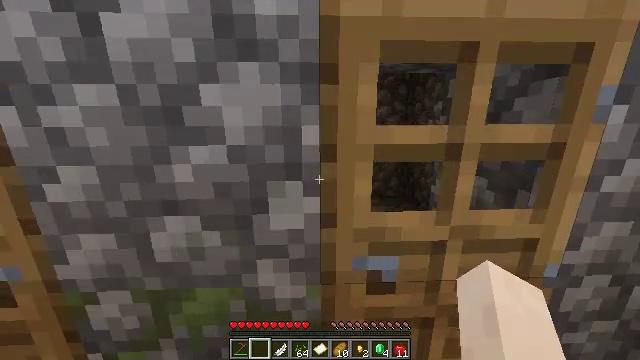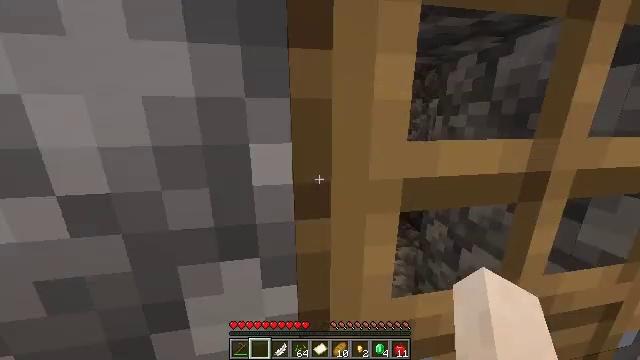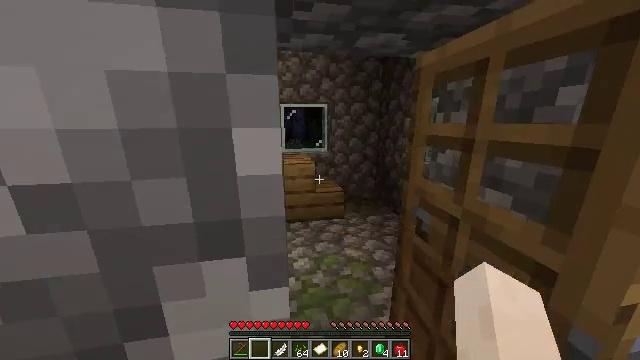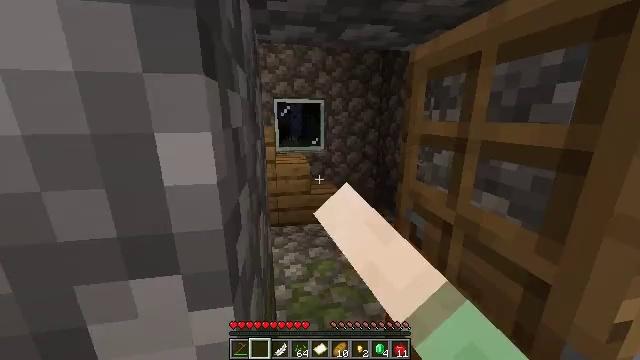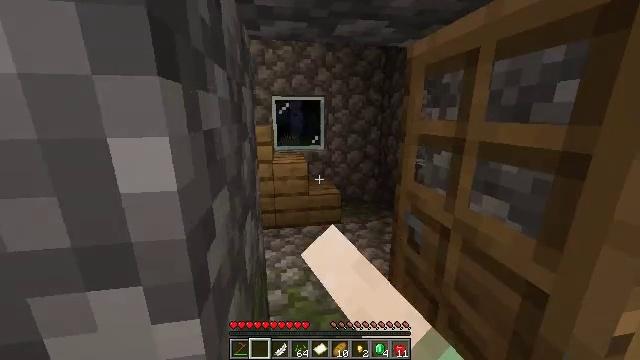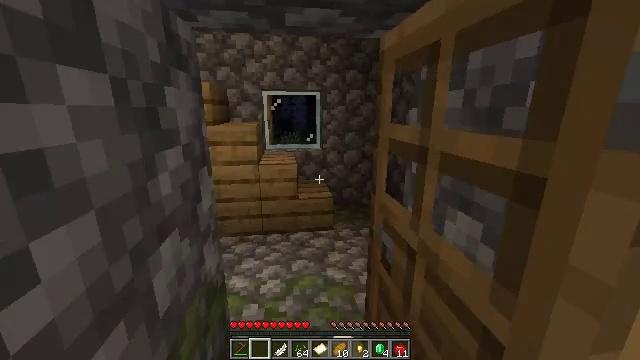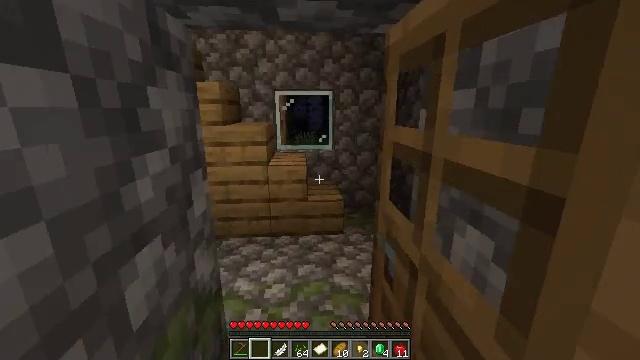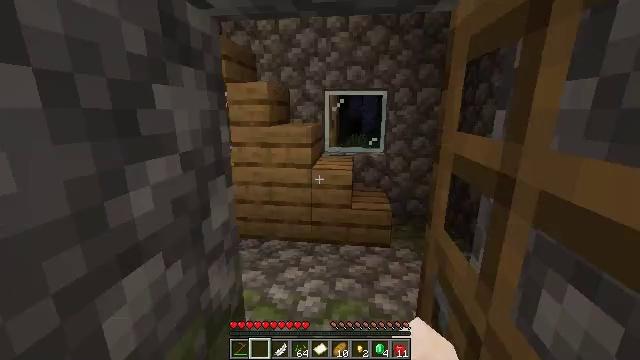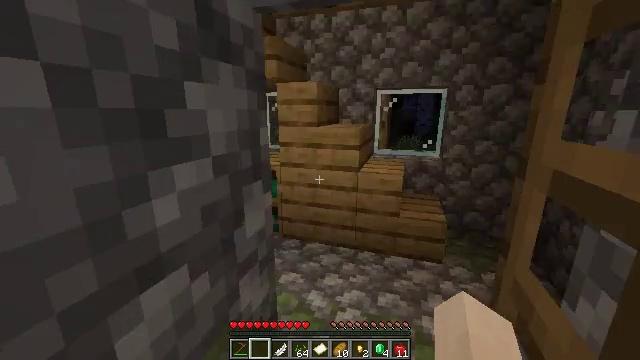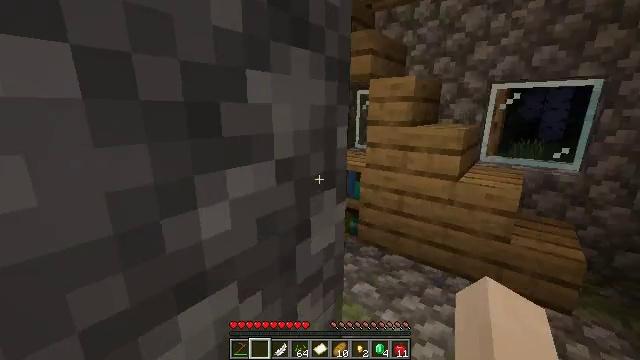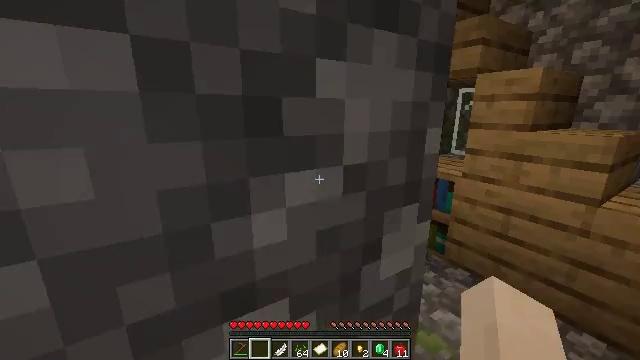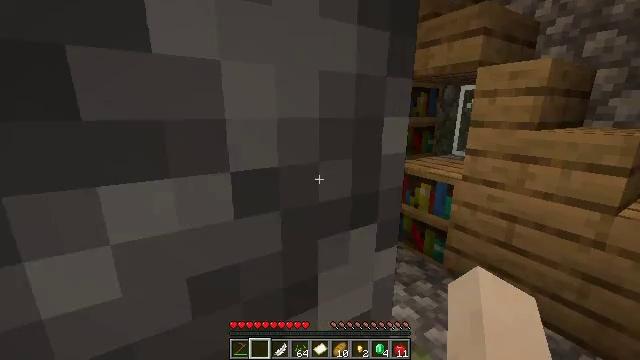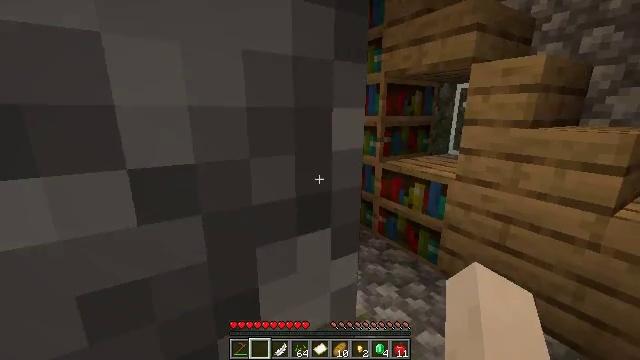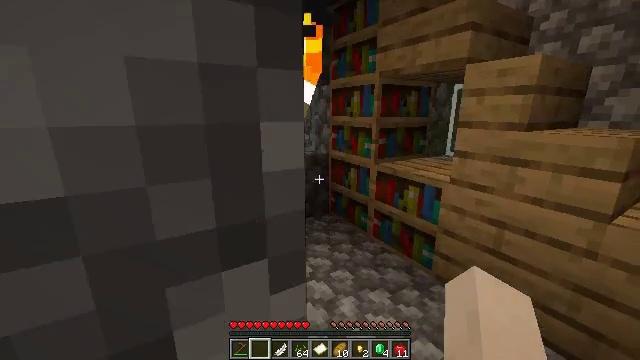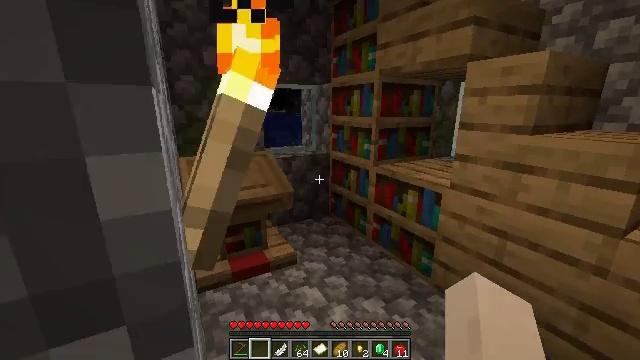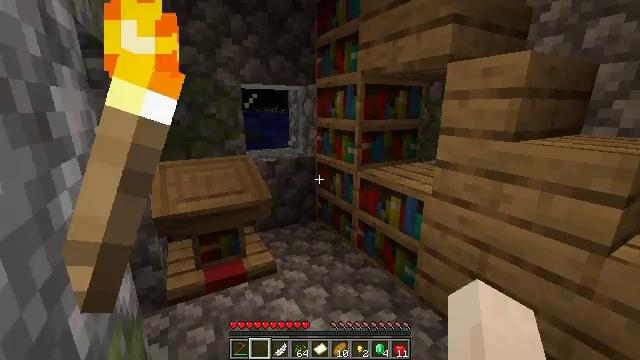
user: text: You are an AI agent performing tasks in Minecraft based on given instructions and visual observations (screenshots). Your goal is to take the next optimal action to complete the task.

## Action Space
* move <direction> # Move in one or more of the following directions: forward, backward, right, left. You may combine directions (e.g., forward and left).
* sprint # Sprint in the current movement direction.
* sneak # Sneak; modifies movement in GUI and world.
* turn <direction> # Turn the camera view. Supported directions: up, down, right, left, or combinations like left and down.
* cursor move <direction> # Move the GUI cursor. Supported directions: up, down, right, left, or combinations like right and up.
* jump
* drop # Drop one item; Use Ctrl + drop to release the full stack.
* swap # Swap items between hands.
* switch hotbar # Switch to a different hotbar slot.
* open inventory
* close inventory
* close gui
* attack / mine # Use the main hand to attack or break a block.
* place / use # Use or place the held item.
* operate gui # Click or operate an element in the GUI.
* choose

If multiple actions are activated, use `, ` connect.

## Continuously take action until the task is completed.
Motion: motion action
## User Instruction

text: Remove the oak door from its frame.
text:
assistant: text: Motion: move forward, turn right
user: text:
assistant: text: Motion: move forward, use / place
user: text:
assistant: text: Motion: move forward and move right, use / place
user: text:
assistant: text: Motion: move forward and move right, use / place
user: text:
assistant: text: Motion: move forward and move right, turn left
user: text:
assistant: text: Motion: move forward and move right, turn left
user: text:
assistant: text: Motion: move forward and move right, turn left
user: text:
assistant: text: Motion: move forward, turn left
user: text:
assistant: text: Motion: move forward, turn left
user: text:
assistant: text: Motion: move forward, turn left
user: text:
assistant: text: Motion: move forward
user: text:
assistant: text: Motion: move forward
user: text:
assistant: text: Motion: move forward and move right
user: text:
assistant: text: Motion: move forward and move right, turn left
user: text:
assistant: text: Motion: move forward and move right
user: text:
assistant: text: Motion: move right
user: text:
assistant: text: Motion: move right
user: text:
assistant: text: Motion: move back and move right
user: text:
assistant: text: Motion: move back and move right
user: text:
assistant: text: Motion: move back and move right
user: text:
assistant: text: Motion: move back and move right
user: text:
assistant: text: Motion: move back and move right, turn left
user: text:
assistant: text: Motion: move back and move right, turn left
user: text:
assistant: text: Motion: move back and move right, turn left and up
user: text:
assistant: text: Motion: move back and move right, turn left and up
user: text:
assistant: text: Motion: move back and move right, turn left and up
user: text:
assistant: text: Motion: move right, turn left and up
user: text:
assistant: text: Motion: move right, turn up
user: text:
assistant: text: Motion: move right
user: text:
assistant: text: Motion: move forward and move right